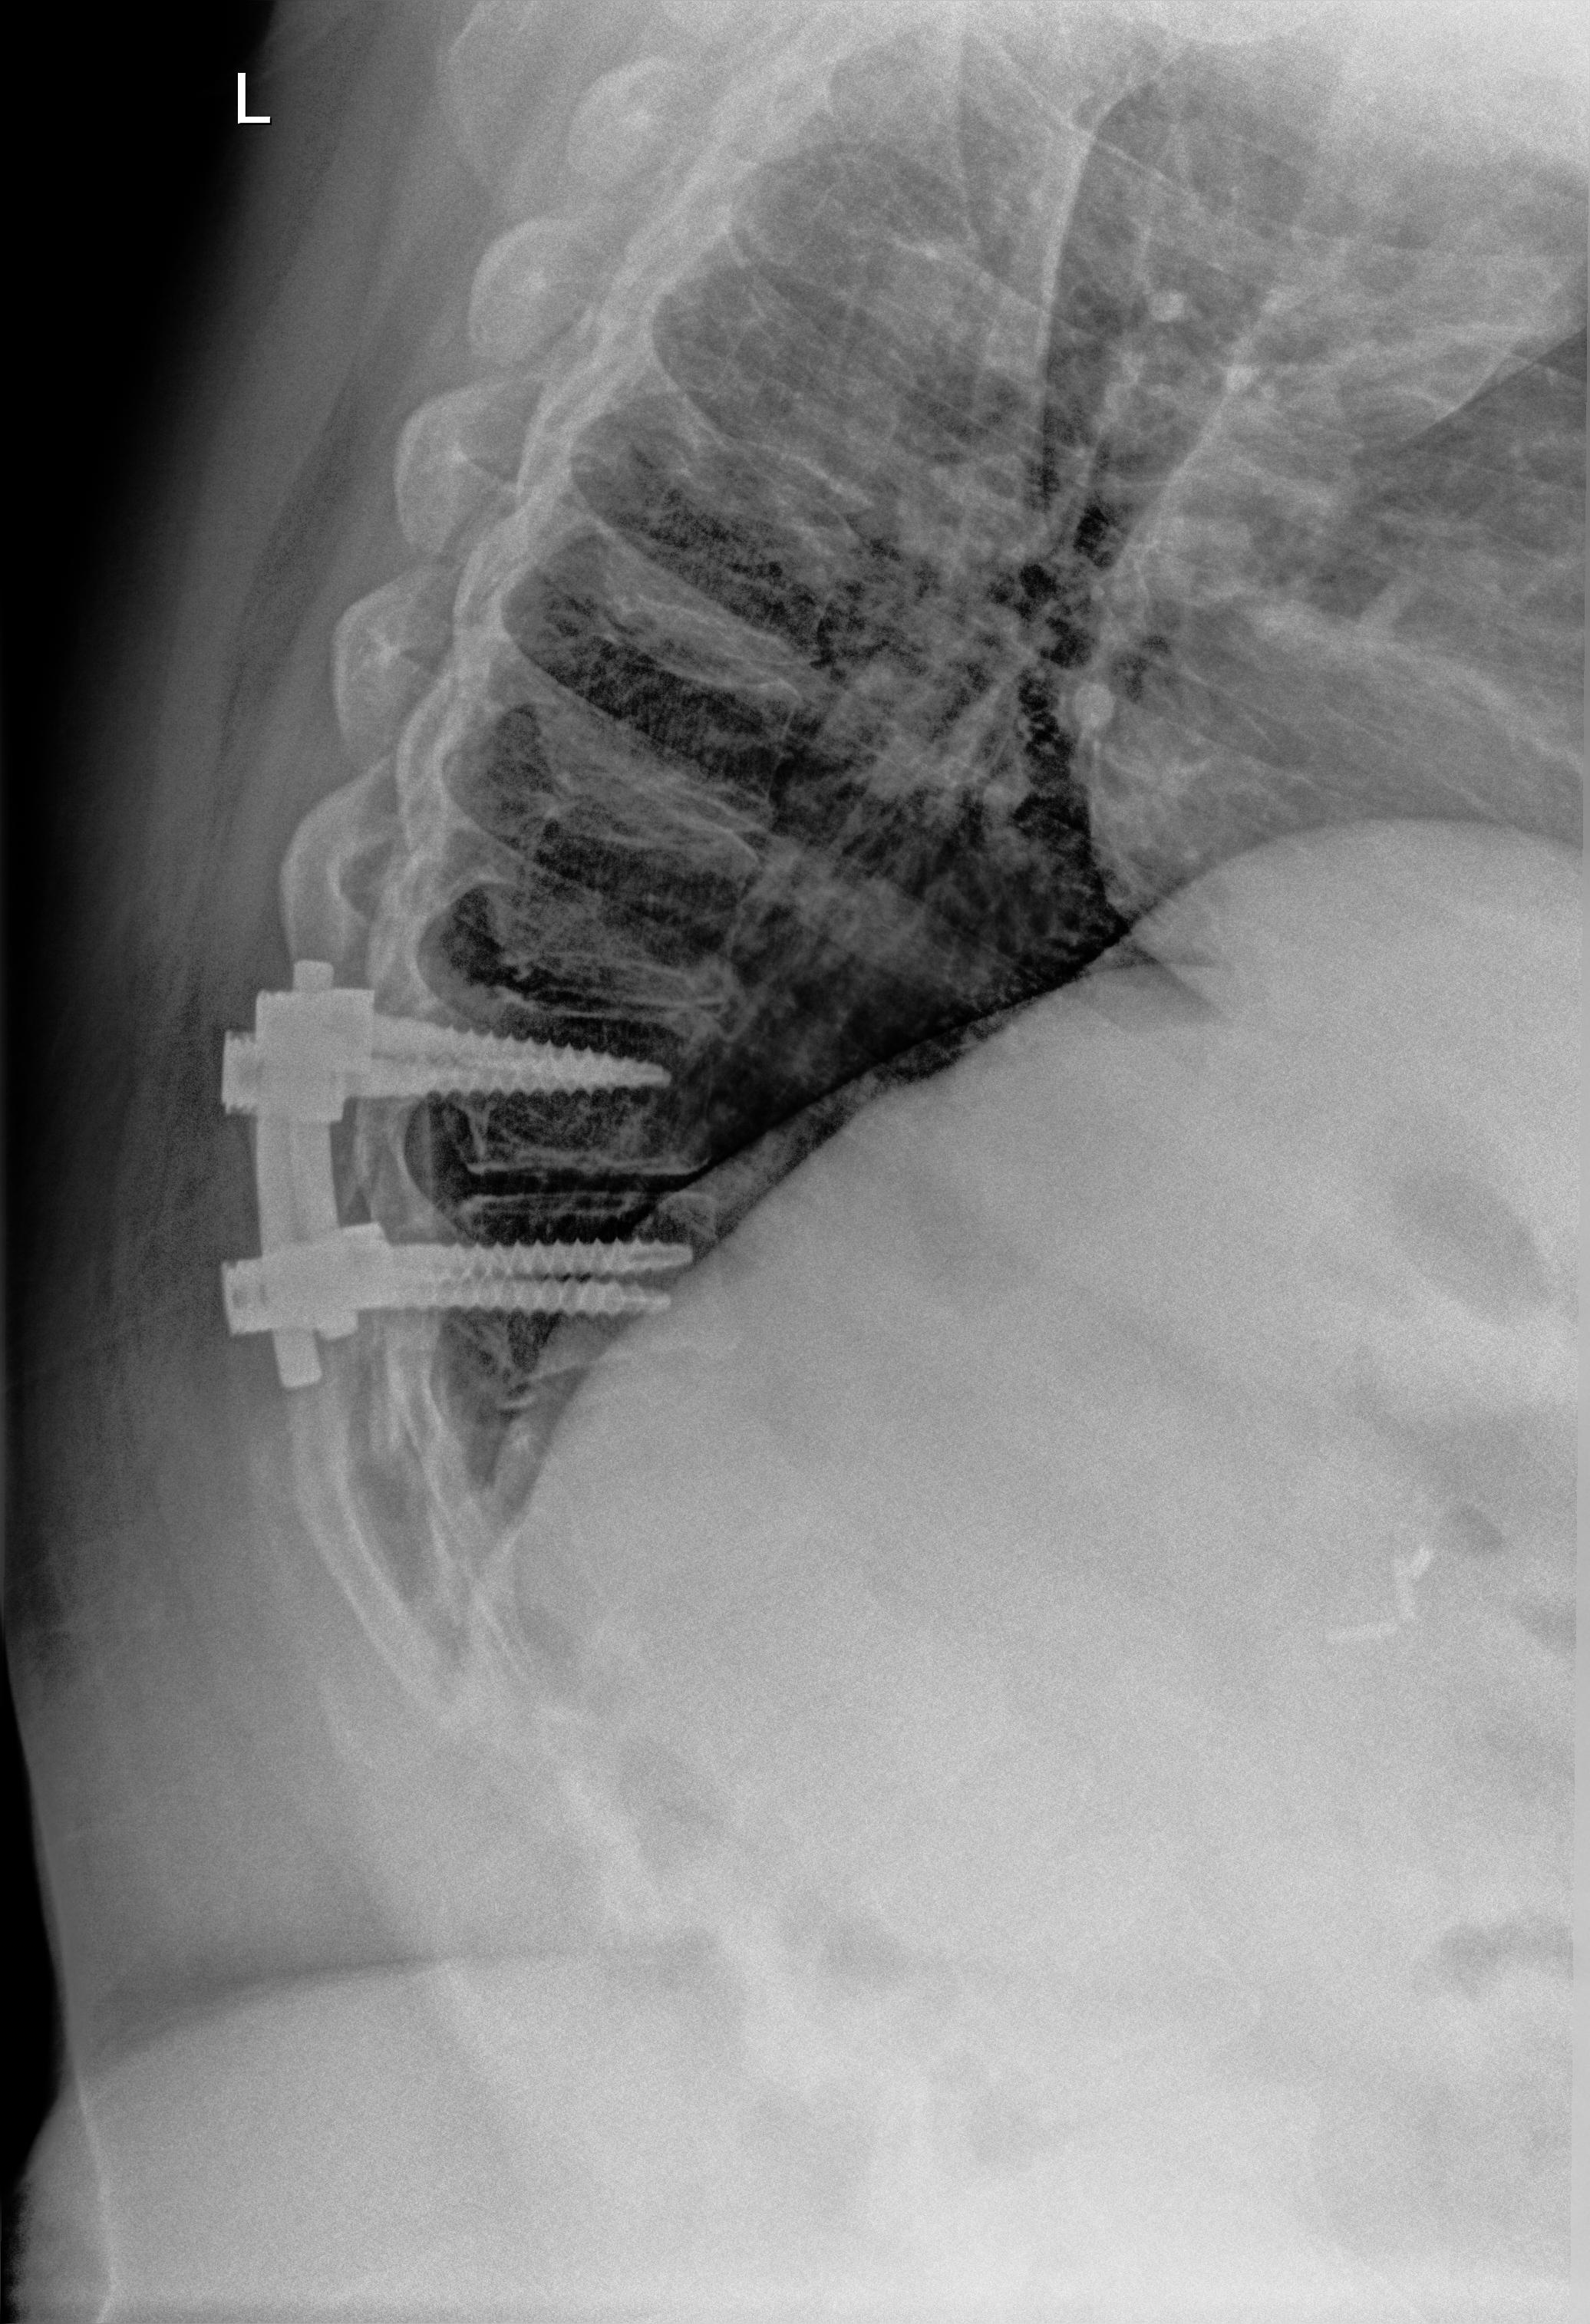
View: LATERAL
Implant manufacturer: orthofix firebird